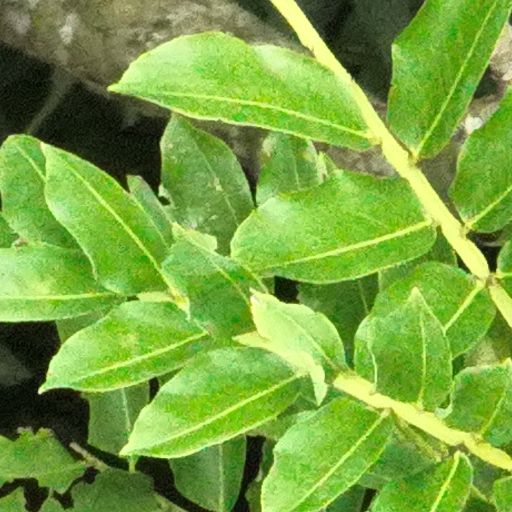
Species: Dipteryx oleifera
GBIF accepted scientific name: Dipteryx oleifera
Crown area (m\u00b2): 119.2